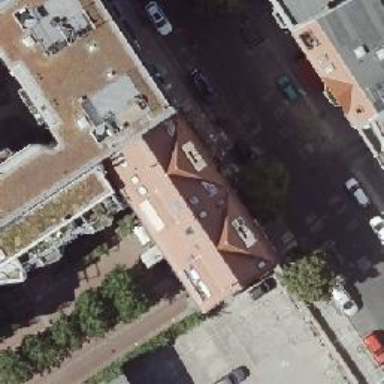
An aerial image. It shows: Restaurant.